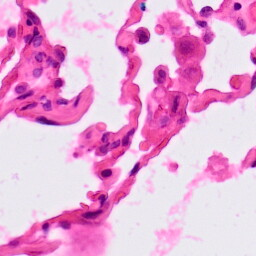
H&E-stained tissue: Lung